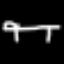
Label: bed